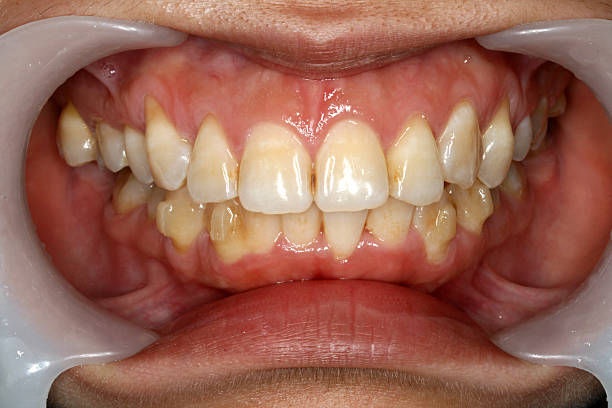
Condition: Calculus